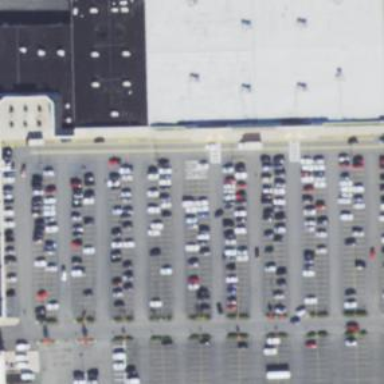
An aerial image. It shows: Retail building.